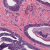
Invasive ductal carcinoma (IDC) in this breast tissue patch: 0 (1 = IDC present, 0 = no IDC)